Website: macys
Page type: payment
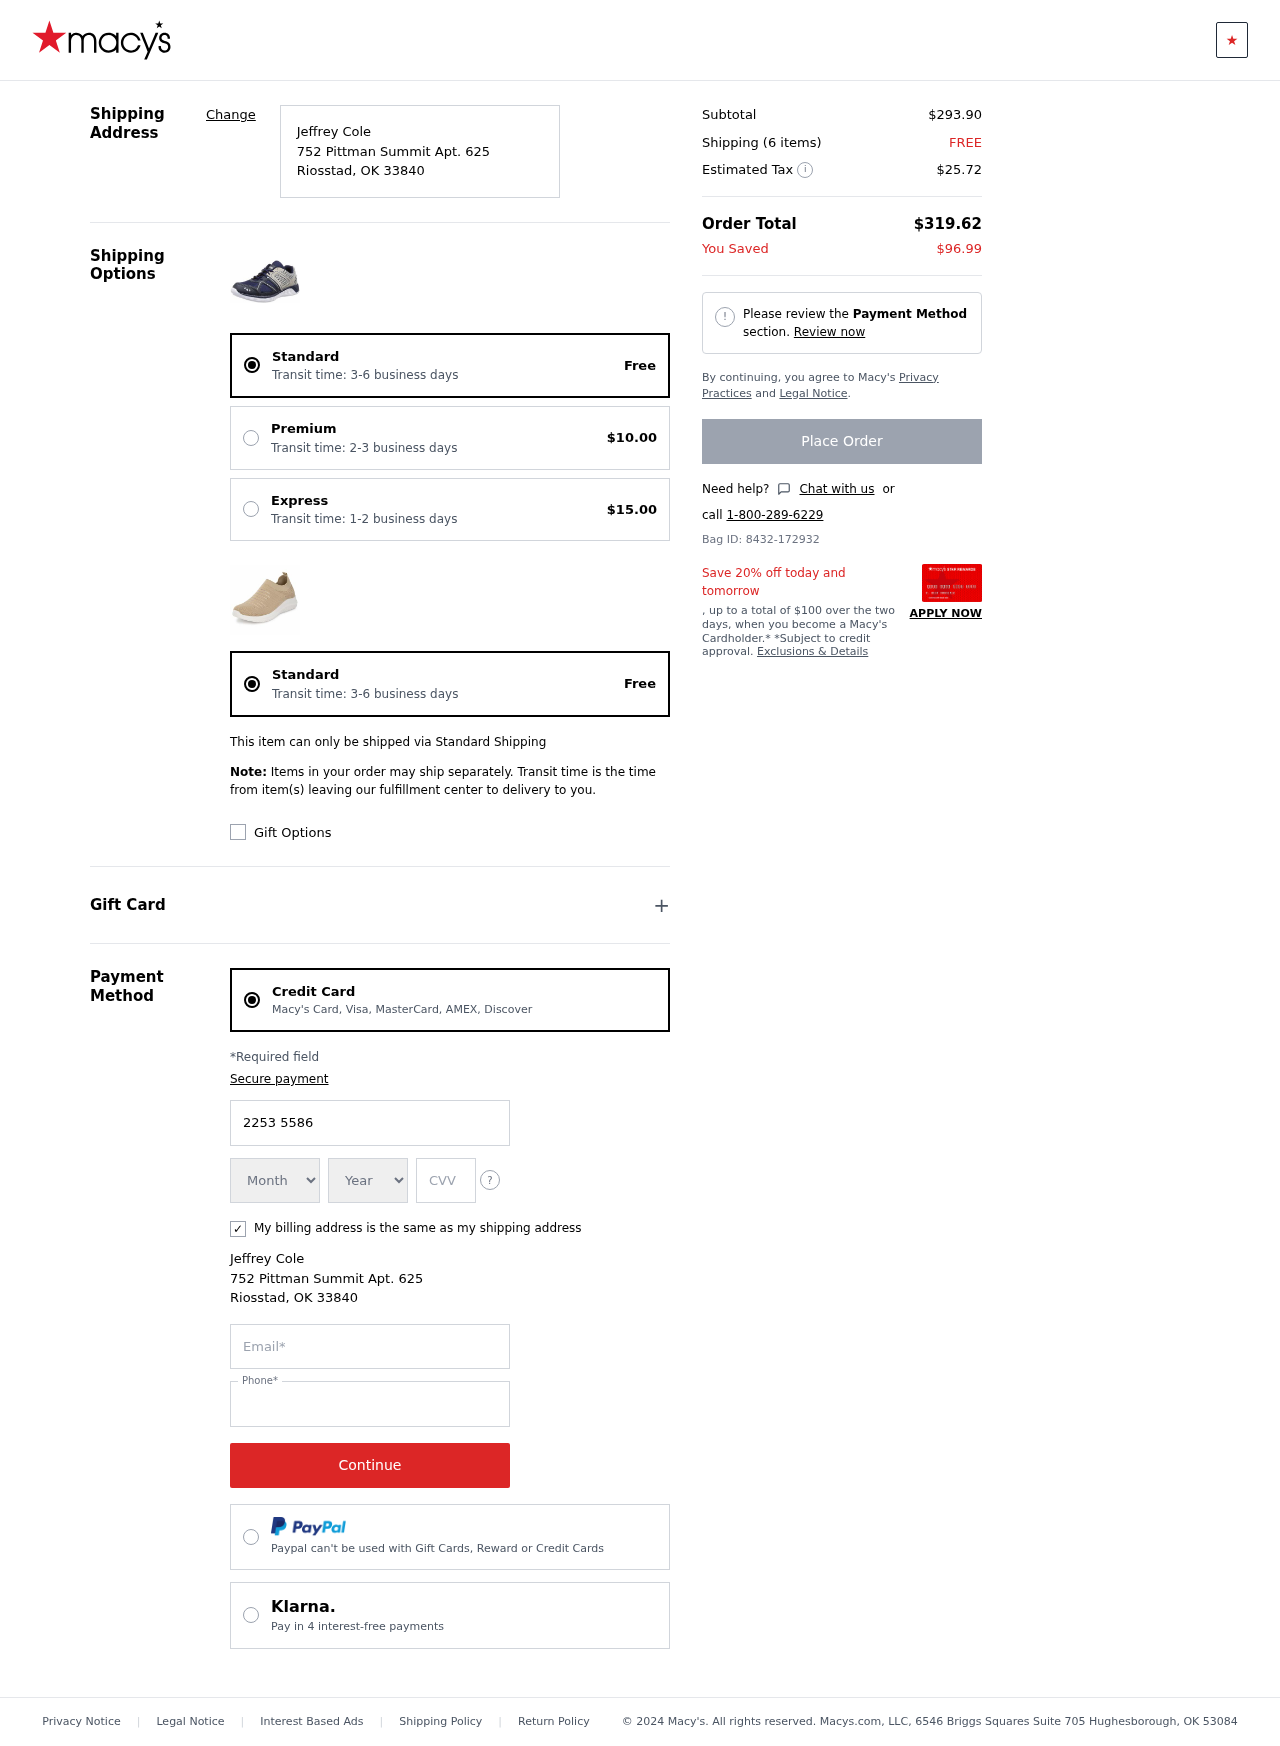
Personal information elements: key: PII_CARD_CVV
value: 587
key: PII_CARD_EXPIRY_MONTH
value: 07
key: PII_CARD_EXPIRY_YEAR
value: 28
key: PII_CARD_NUMBER
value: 2253 5586 8846 3568
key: PII_CITY
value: Riosstad
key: PII_EMAIL
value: jeffrey.cole@hotmail.com
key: PII_FULLNAME
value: Jeffrey Cole
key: PII_PHONE
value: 3399258556
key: PII_POSTCODE
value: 33840
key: PII_STATE_ABBR
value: OK
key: PII_STREET
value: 752 Pittman Summit Apt. 625
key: PII_FULLNAME2
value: Jeffrey Cole
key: PII_STREET2
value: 752 Pittman Summit Apt. 625
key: PII_CITY2
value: Riosstad
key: PII_STATE_ABBR2
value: OK
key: PII_POSTCODE2
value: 33840
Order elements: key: ORDER_DELIVERY_DATE
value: Transit time: 3-6 business days
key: ORDER_SHIPPING_STANDARD
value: Free
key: ORDER_SHIPPING_PREMIUM
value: $10.00
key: ORDER_SHIPPING_EXPRESS
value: $15.00
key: ORDER_DELIVERY_DATE2
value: Transit time: 3-6 business days
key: ORDER_SHIPPING_STANDARD2
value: Free
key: ORDER_SUBTOTAL
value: $293.90
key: ORDER_NUM_ITEMS
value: Shipping (6 items)
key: ORDER_SHIPPING_COST
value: FREE
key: ORDER_TAX
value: $25.72
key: ORDER_TOTAL
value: $319.62
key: ORDER_SAVINGS
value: $96.99
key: ORDER_ID
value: Bag ID: 8432-172932